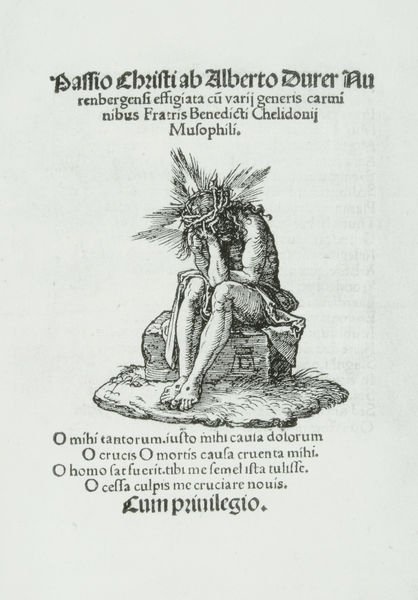
Titel: Der Schmerzensmann
(Titel der "Kleinen Passion")
Künstler: Albrecht Dürer
Standort: viele Standorte
Institution: Seriendruck
Schlagwörter: felsen, hand, kopf, lendenschurz, mann, nackt, umhang, weiß, sitzen, grau, schwarz, zeichnung, gras, rasen, tuch, wiese, bart, arm, arme, bibel, falten, stein, trauer, hände, signatur, boden, figur, gewand, sitzend, blatt, gebeugt, krone, traurig, engel, beine, bein, füße, holzschnitt, schrift, papier, schlafen, sitz, heu, fels, inschrift, ad, nachdenklich, nachdenken, leuchten, adam, barfuss, buch, denken, gestützt, religion, strahlen, weinen, druck, hochdruck, monogramm, schraffur, holzstich, radierung, stich, titel, seite, illustration, text, holzdruck, denker, titelblatt, kiste, kranz, buchseite, umschlag, schein, verzweiflung, heiligenschein, christus, jesus, jesus christus, kreuzigung, stigmata, wundmale, leiden, schmerz, aufgestützt, müde, dornen, leuchtend, dürer, schatulle, heilig, kupferstich, schmerzen, strahlend, wundmahle, bock, sakral, dornenkrone, auferstehung, christi, erlöser, verzweifelt, latein, nckt, albrecht, albrecht dürer, indianer, strahlenkranz, buchmalerei, sizend, passion, male, schmerzensmann, füre, schristus, passion christi, messias, chrsitus, sünder, gottessohn, sohn gottes, christkind, dorne, latain, bededikt, leiden jesu, privileg, leuten, pchristus, christkönig, k´fels, musophili, heilland, erretter, jesus von nazaret